Question: I am making a calendar with a daily message. I want to program the "Today: 2014-03-29" button on the calender (when you click it, it goes to today's day) I need to be able to change the value of that button in code. I would like to be able to change the year to 2013 instead of 2014.
So ex. Today:2014-04-06 but i want it to display 2013-04-06 and go to April, 6 2013 instead of 2014. The picture is the calendar for reference. Keep in mind it needs to change the year for everyday so today it would be 2013-03-26 the tomorrow it would be 2013-03-27.

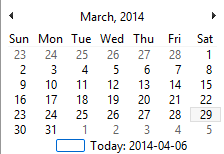
Answer: There's a property on the control that lets you set the preferred date.
'''
monthCalendar1.TodayDate = new DateTime(2013, 4, DateTime.Now.Day);
'''
You may want to do some validation, for things like a leap year. If it's Feb 29, 2016 and you try to set it to Feb 29, 2015, you'll get an 'ArgumentOutOfRangeException'.